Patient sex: M
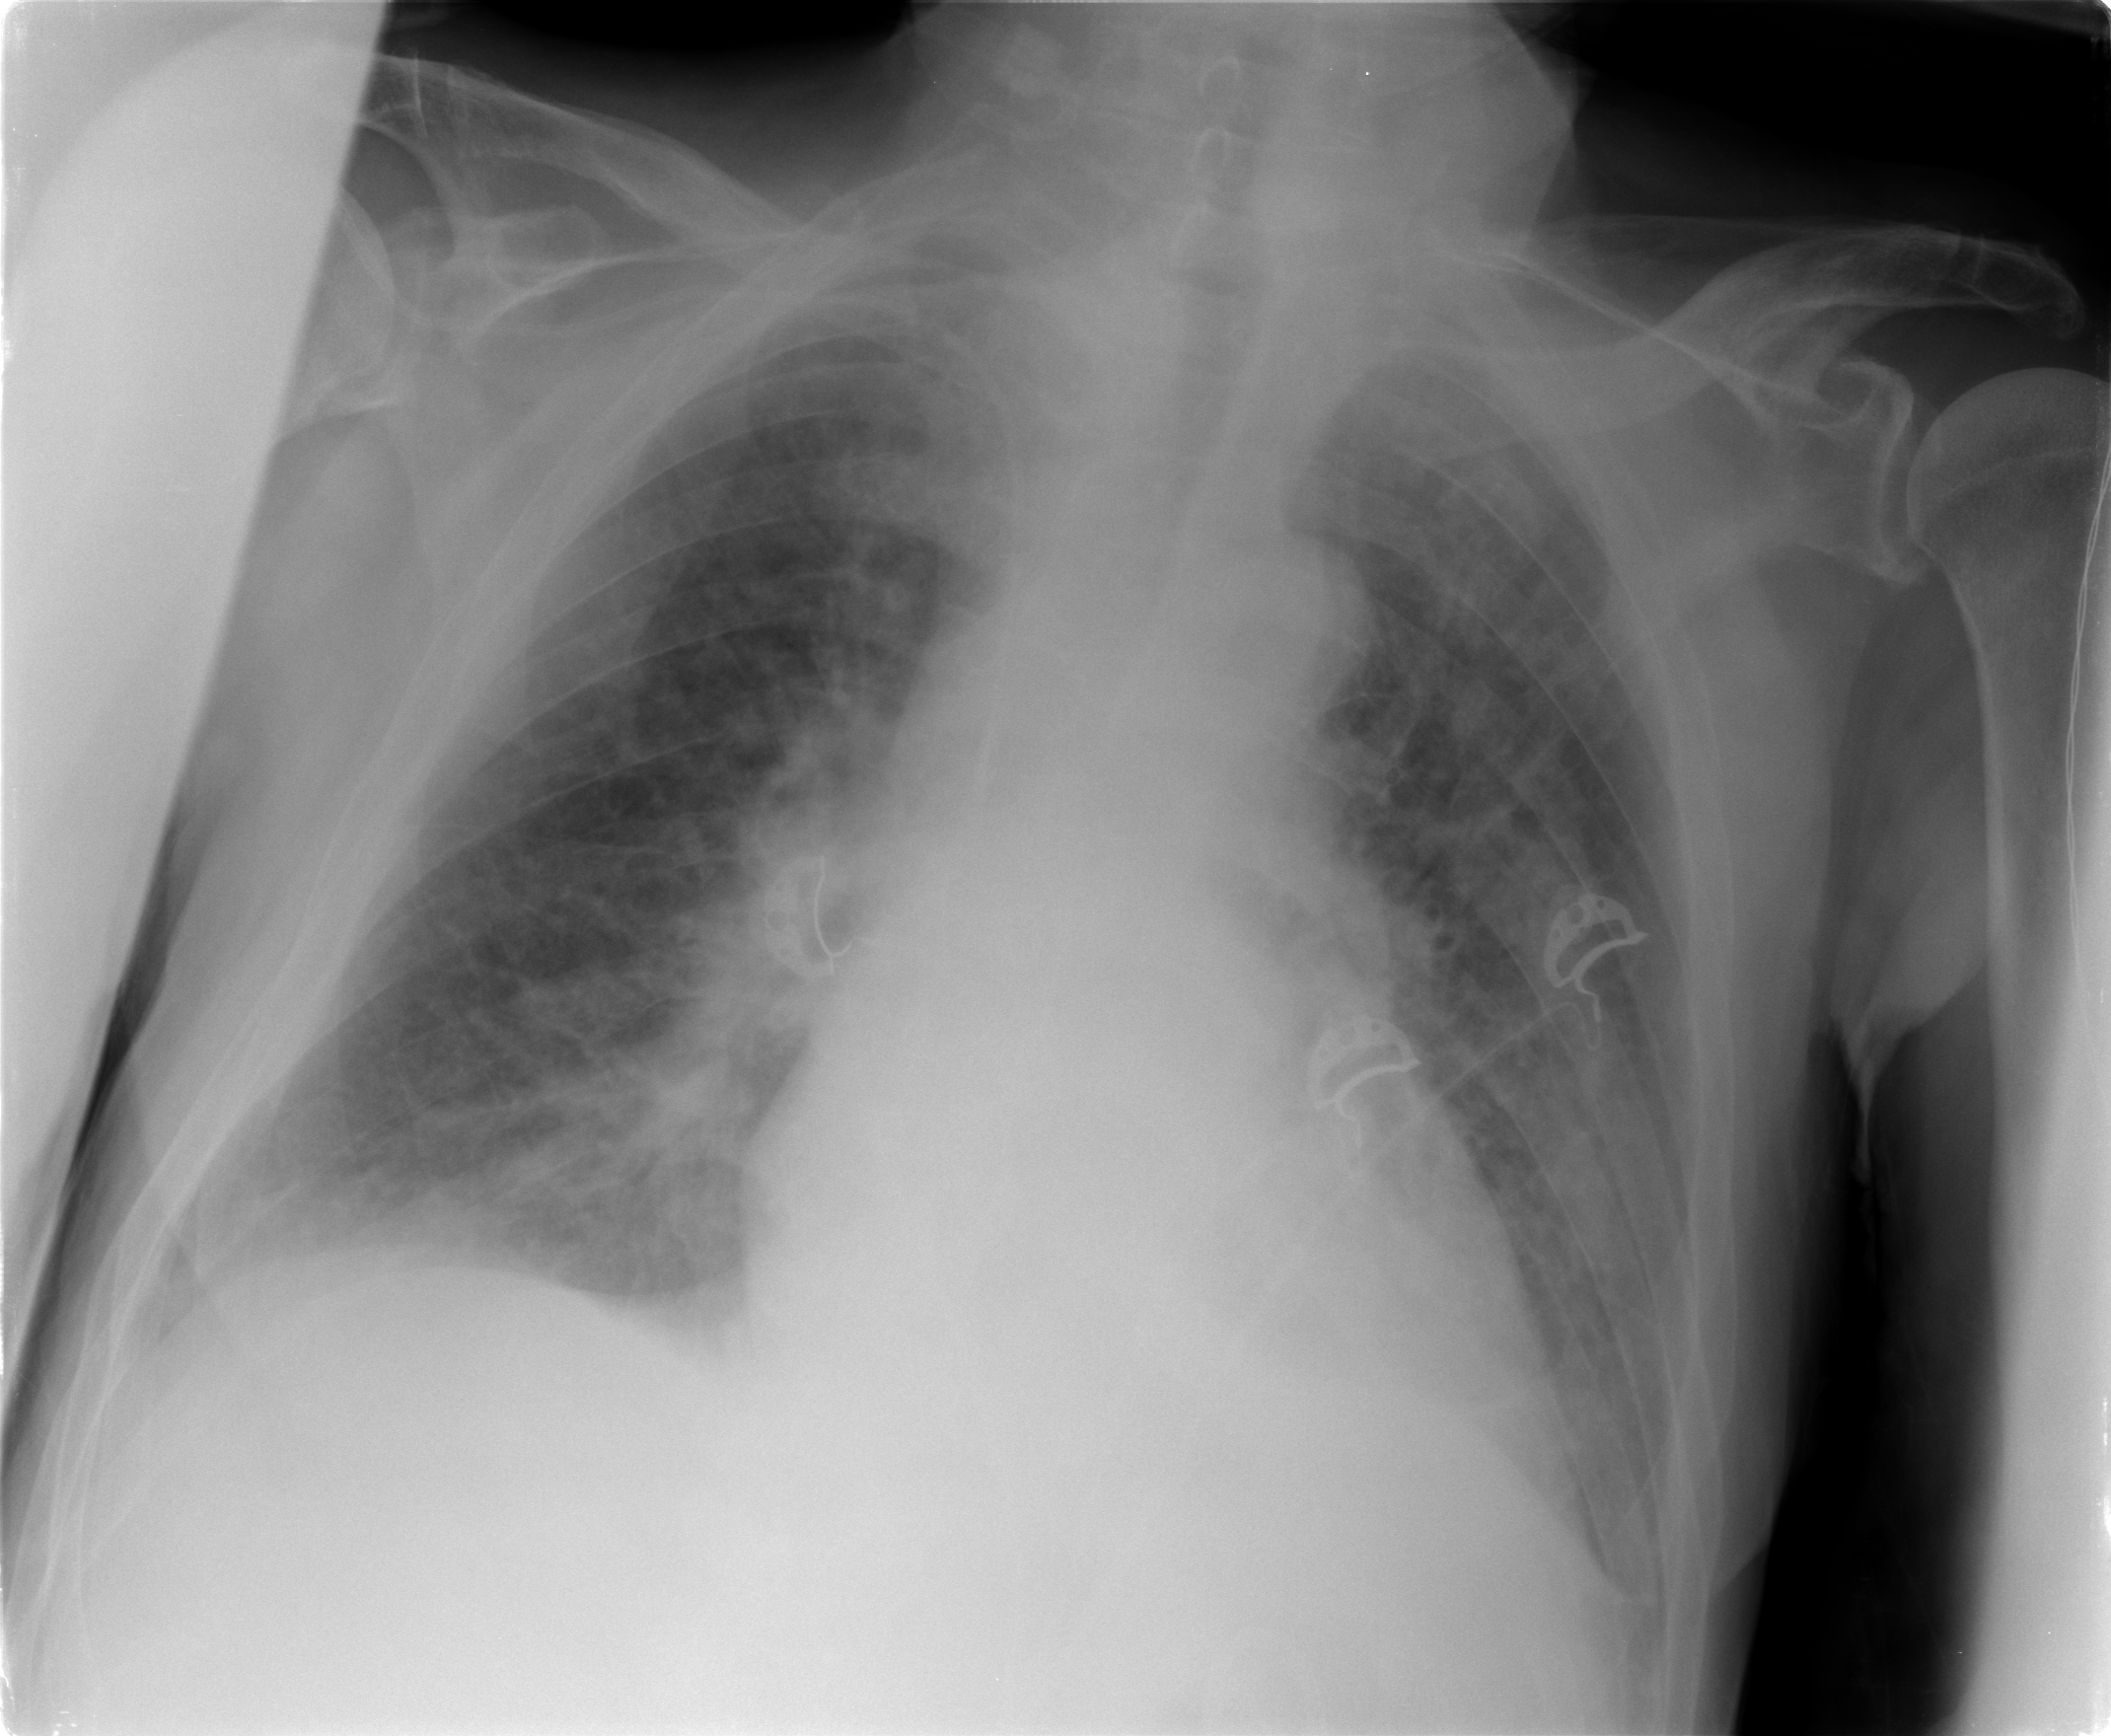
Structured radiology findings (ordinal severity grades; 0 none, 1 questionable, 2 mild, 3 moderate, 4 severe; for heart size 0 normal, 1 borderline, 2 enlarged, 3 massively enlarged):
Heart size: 1
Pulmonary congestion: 3
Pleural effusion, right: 2
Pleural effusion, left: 2
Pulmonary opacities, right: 2
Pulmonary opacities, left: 2
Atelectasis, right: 3
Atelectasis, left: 3